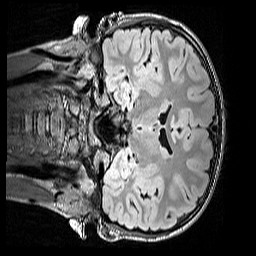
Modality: FLAIR
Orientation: coronal
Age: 10
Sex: male
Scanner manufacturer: siemens
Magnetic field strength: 3 T
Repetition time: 5 s
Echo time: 0.388 s